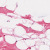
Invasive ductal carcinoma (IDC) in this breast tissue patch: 0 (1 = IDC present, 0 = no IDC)